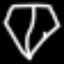
Label: diamond